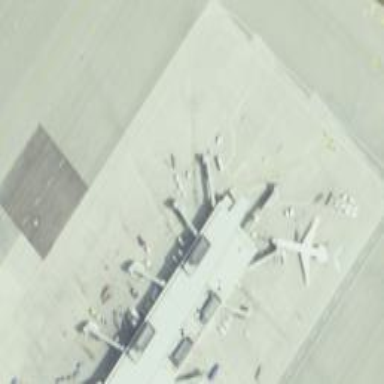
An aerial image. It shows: Airport gate.